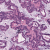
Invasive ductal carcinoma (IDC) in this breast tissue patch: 1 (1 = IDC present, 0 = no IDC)